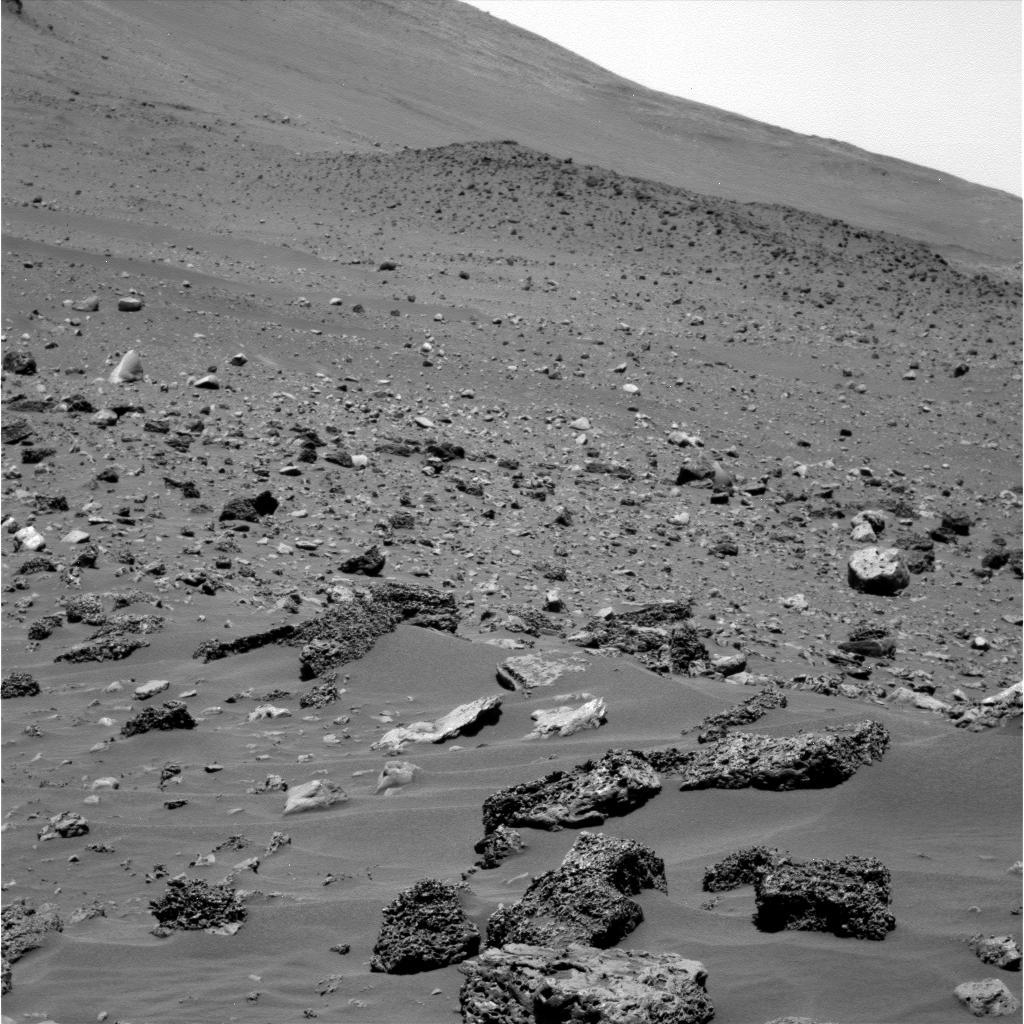
Terrain classes present: Gravel / Sand / Soil, Rock, Shadow, Sky / Distant Mountains